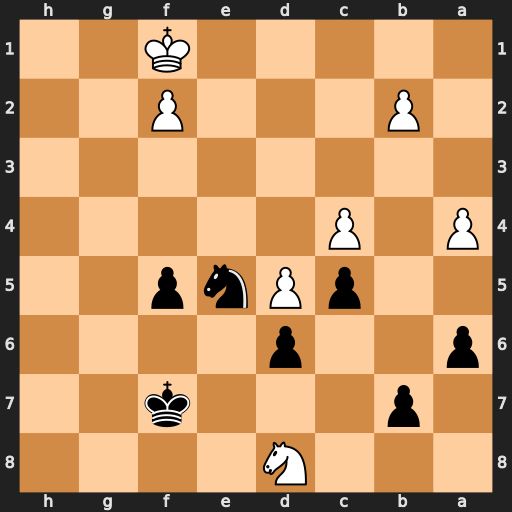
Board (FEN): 3N4/1p3k2/p2p4/2pPnp2/P1P5/8/1P3P2/5K2
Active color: b
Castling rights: -
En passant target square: -
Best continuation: Ke7 Nxb7 Nxc4